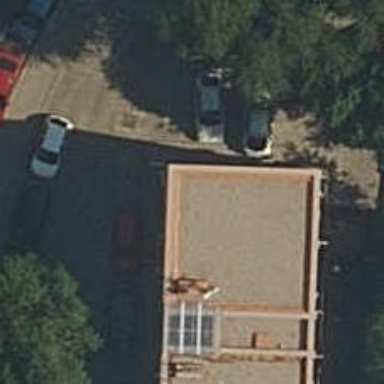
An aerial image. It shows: Pharmacy.